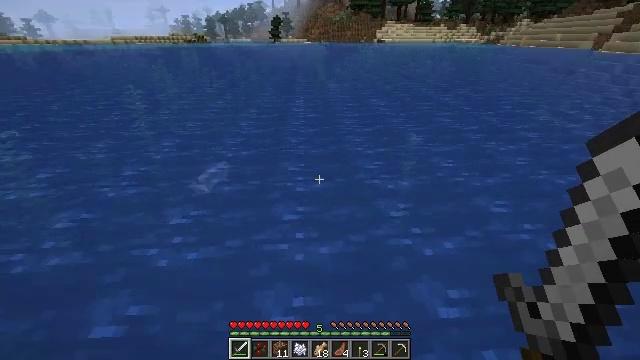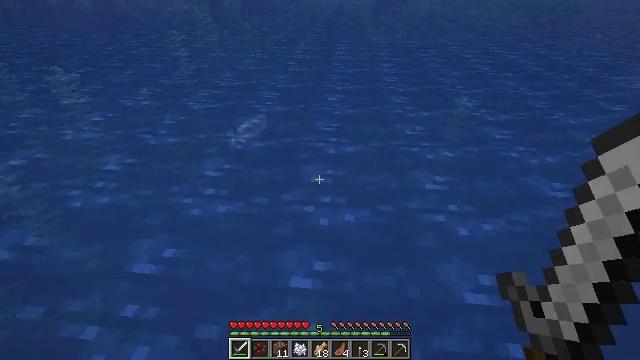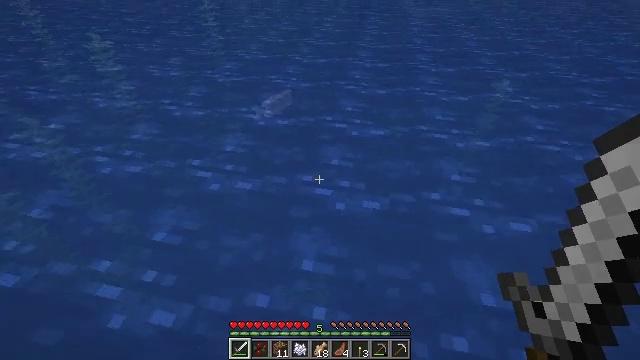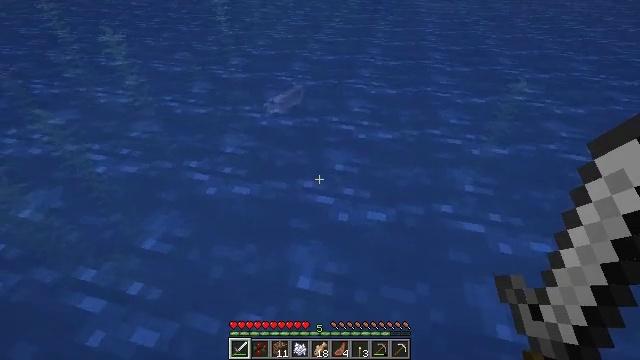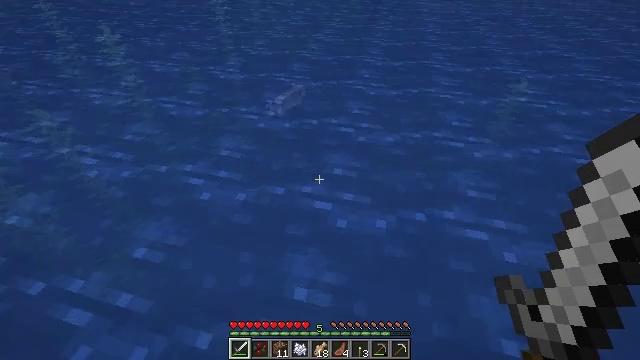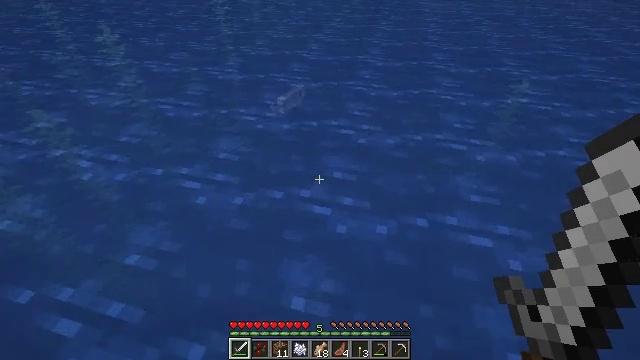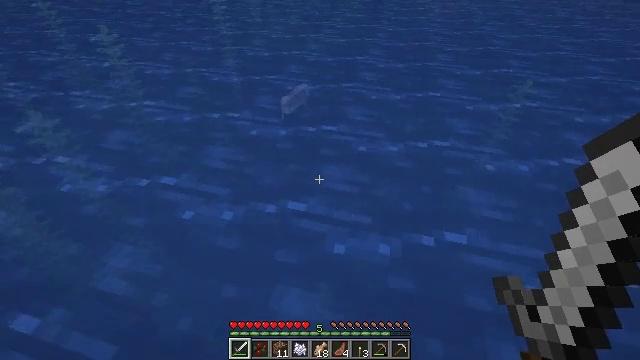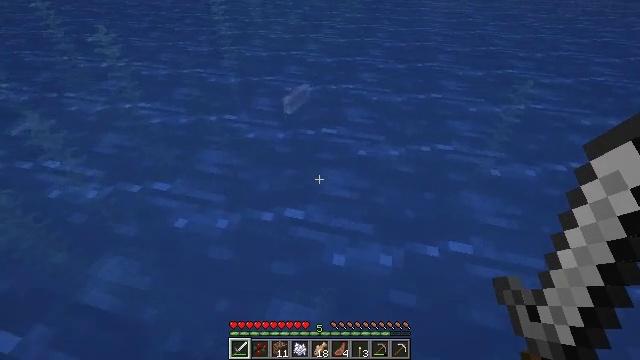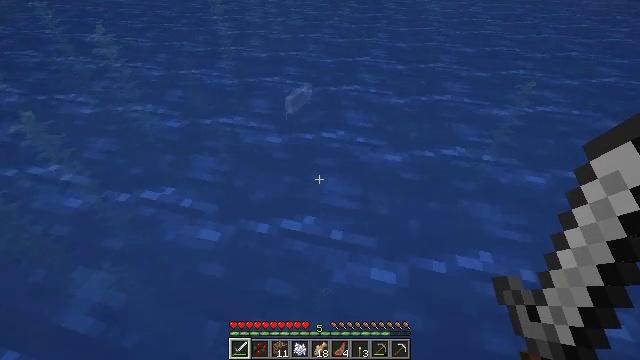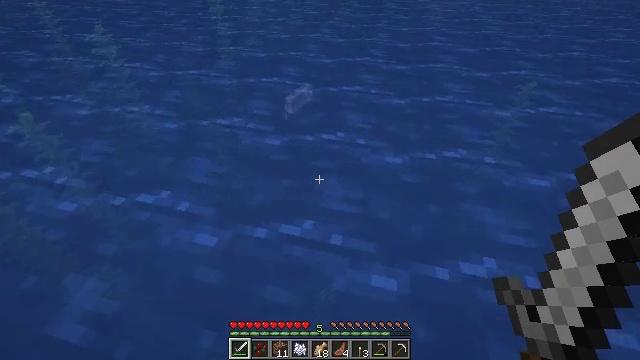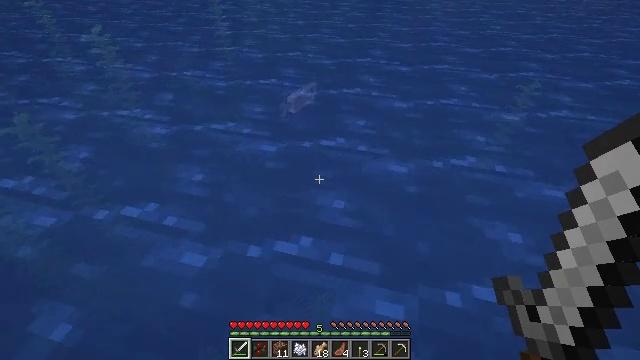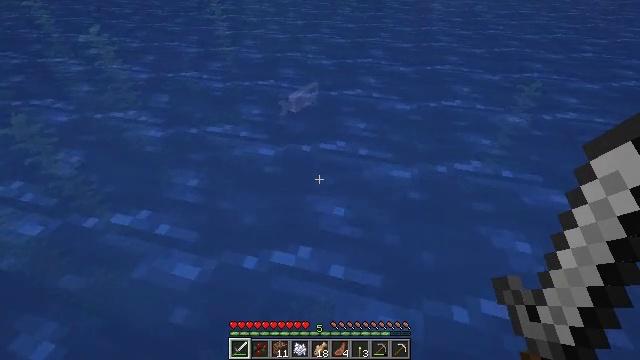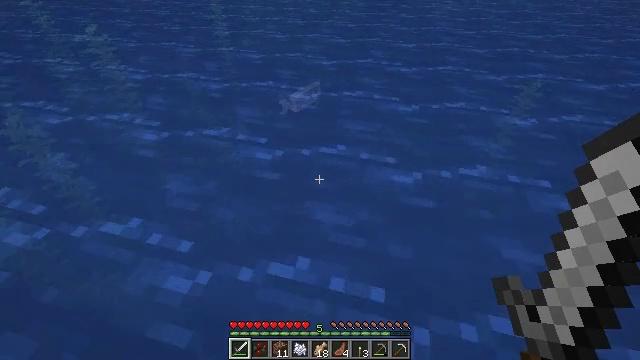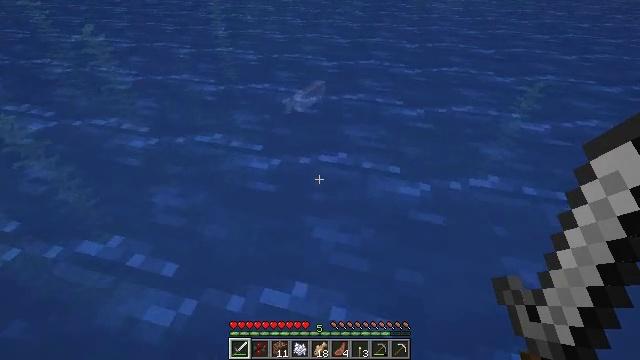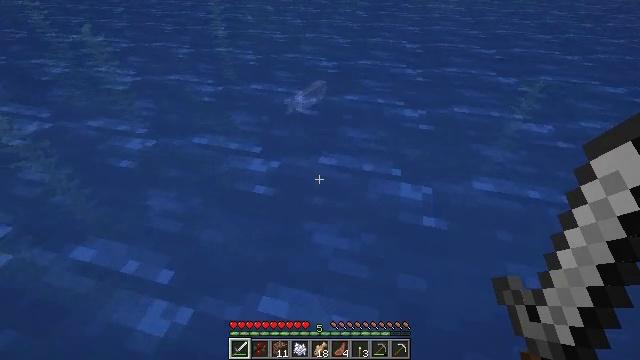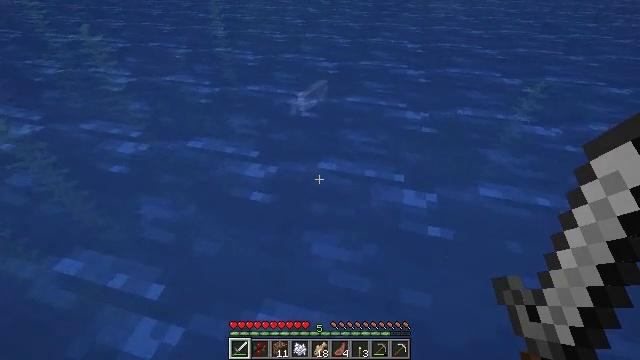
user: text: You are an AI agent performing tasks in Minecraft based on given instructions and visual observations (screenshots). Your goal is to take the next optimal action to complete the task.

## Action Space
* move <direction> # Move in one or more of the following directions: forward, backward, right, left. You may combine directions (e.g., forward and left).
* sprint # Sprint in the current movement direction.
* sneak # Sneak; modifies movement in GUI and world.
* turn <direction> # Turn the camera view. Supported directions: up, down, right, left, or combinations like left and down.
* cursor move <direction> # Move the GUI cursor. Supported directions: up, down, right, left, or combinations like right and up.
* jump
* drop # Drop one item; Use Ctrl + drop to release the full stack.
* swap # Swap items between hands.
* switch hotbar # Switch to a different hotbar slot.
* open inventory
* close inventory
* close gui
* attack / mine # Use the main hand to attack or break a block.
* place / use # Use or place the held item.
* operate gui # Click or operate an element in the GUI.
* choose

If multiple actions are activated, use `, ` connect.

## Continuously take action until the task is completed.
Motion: motion action
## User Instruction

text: Kill the cod.
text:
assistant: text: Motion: move forward, turn left and down
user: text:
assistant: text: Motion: move forward, turn left and down
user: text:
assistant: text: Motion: move forward, turn left
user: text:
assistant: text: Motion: move forward
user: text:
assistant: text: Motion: move forward
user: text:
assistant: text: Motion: move forward
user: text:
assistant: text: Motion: move forward
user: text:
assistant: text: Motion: move forward
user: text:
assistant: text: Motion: move forward
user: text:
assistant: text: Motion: move forward
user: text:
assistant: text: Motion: move forward
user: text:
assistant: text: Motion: move forward
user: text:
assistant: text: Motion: move forward
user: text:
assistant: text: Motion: move forward
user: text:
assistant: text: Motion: move forward
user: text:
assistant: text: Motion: move forward
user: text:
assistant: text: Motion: move forward
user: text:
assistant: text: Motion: move forward
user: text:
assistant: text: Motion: move forward
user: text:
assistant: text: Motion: move forward
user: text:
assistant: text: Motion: move forward
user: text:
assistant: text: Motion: move forward
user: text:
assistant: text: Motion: move forward, turn right and up
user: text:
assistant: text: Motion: move forward, turn right and up
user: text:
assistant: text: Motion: move forward, turn right and up
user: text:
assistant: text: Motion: move forward, turn right and up
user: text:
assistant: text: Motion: move forward, turn up
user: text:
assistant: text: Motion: move forward, turn right and up
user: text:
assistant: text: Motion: move forward, turn right and up
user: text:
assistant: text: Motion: move forward, turn right